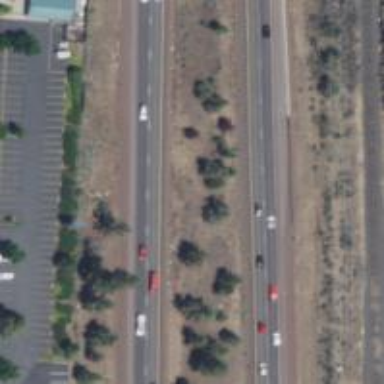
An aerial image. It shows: Trunk highway located on embankment. The highway is designed as expressway.